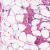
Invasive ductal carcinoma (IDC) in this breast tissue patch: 0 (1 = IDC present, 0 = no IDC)